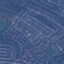
Label: Residential